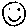
Label: smiley face